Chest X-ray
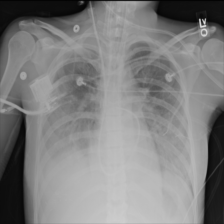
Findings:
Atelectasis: negative
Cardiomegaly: negative
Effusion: negative
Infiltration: negative
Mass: negative
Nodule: negative
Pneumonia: negative
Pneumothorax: negative
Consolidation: negative
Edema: negative
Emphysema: negative
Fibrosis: negative
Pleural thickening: negative
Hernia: negative